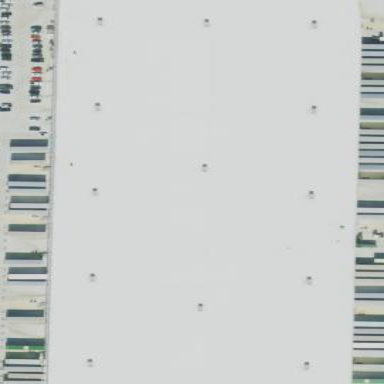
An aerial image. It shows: Warehouse building used as post depot.